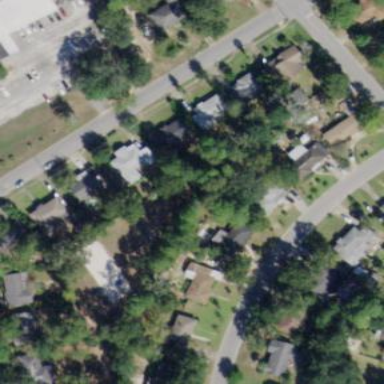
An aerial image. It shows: Single-family residential area.